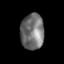
Tissue: skin
Cell type: Epithelial cells
Senescence score: 0.2854
Nuclear area (px): 820
Mean DAPI intensity: 114.017